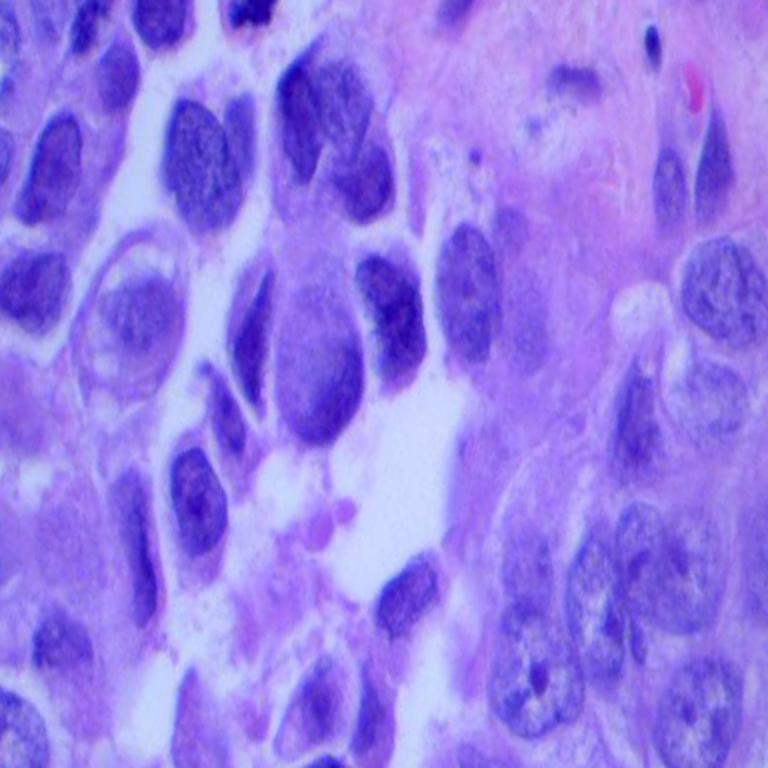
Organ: lung
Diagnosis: adenocarcinomas